Question: My program outputs information froma DataTable I collect form sql data into a DataGridview and the last column in the DGV is a checkbox. I want to know if there's any quick way/event I could use so whenever a user clicks and drags to make a large selection (like in the image, clicking on the second cell and dragging down), all the selected cells change their status as if the user had clicked on each individual checkbox?
The goal is to have a quick bulk-edit way to check large selections since that's a lot easier than checking each individual checkbox.
If there's no event handler for drag-selecting, how would I get the bounds of a large selection (start cell, end cell)?

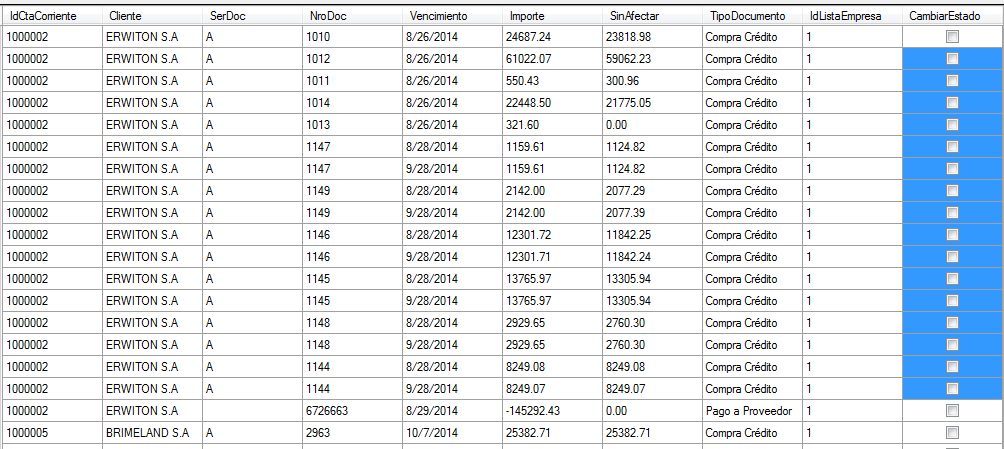
Answer: As the standard behaviour deosn't work with DGV CheckBoxesCells without a little coding here is how I would do it, staying with the normal Windows UI style, that is checking (and unchecking) 'CheckBoxes' with the 'Space' bar:
'''
private void DGV_KeyDown(object sender, KeyEventArgs e)
{
if( e.KeyCode == Keys.Space && DGV.CurrentCell.ColumnIndex == yourCheckBoxColumn)
{
foreach (DataGridViewCell cell in DGV.SelectedCells)
if (cell.ColumnIndex == yourCheckBoxColumn)
cell.Value = !((bool)cell.FormattedValue);
}
}
'''
I repeat the check to avoid crashes on cross selections..
Note that I decided to inverse each Checkmark; this way even complicated selection can be achived easily. I like that. Your mileage may vary: You may e.g. want to pick out the first Cell and set all cells to the opposite of its value.. This really depends on your users!